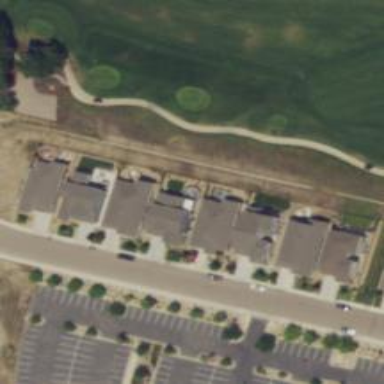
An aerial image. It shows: Service road used as golf cart path.